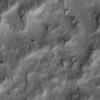
Label: not_dusty